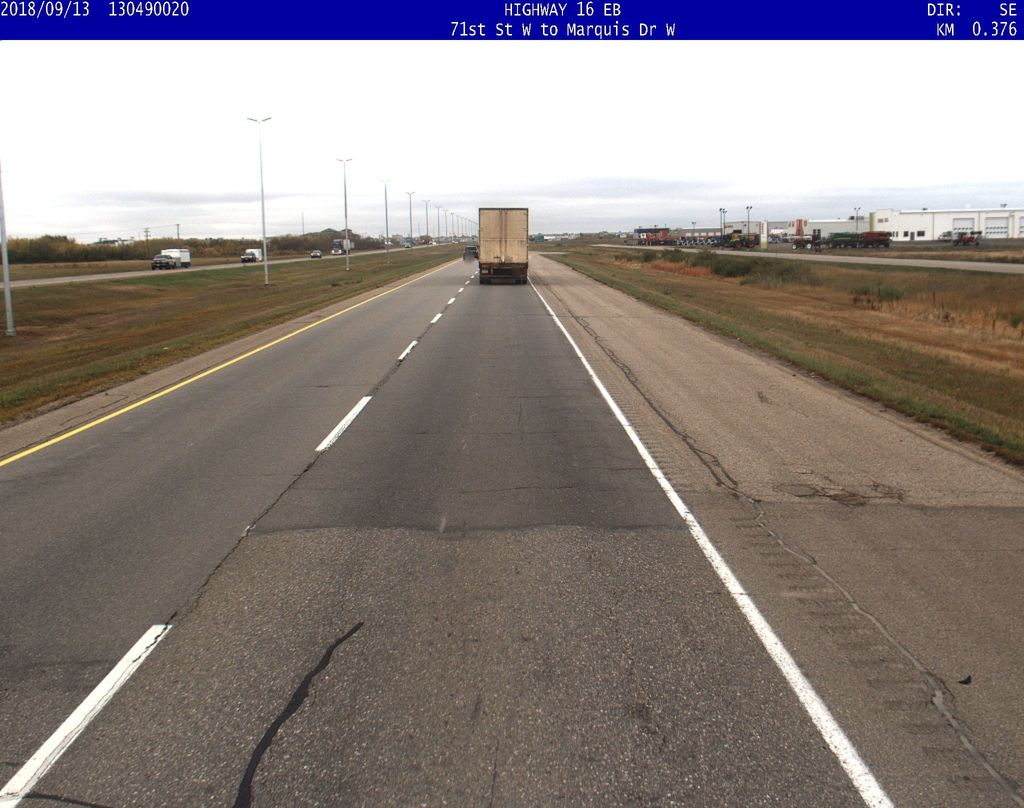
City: saskatoon